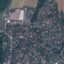
Label: Residential